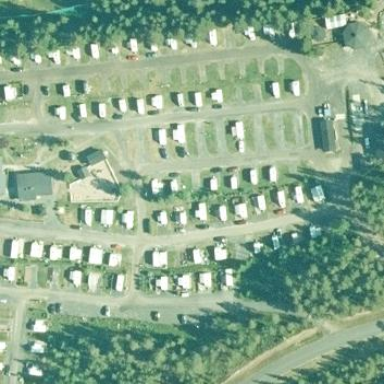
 featuring playground and sanitary dump station."